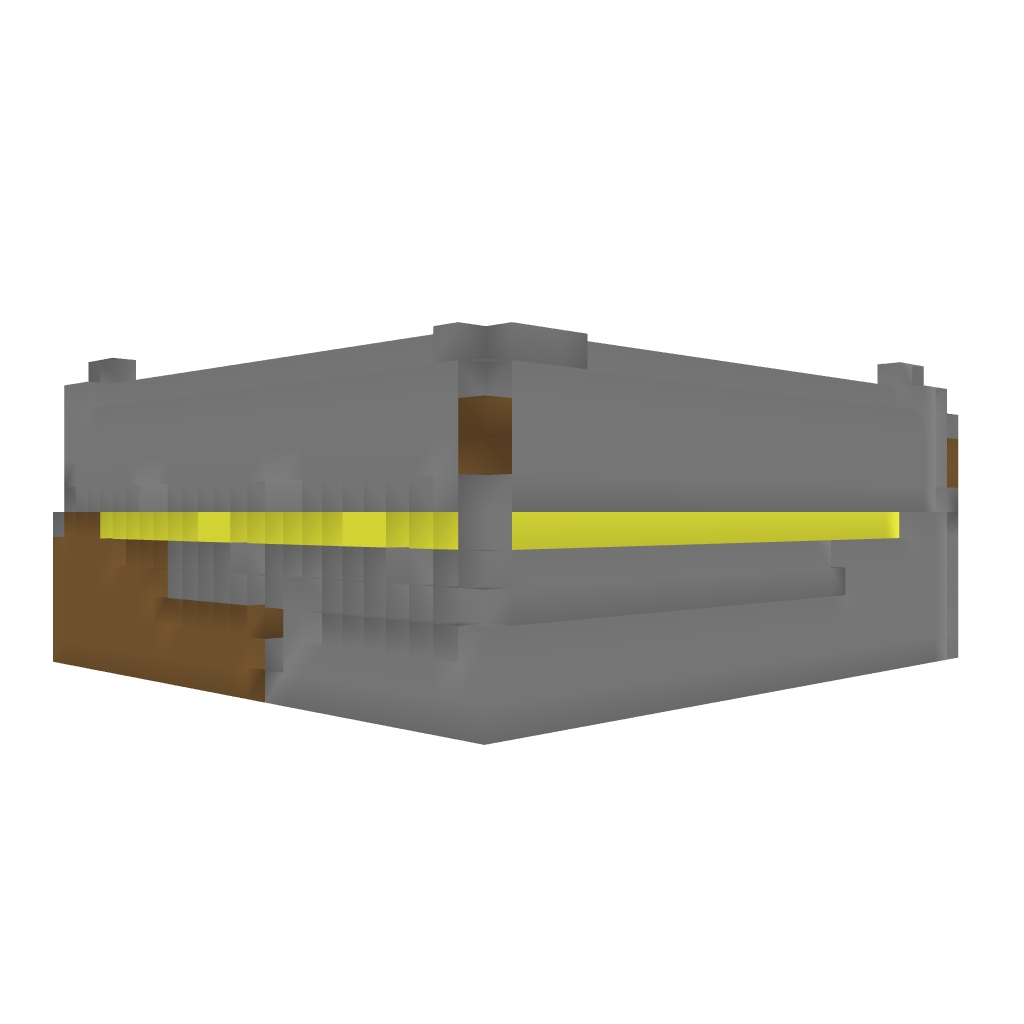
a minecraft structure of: Roman Bathhouse 5 blocks of earth with a square type of building